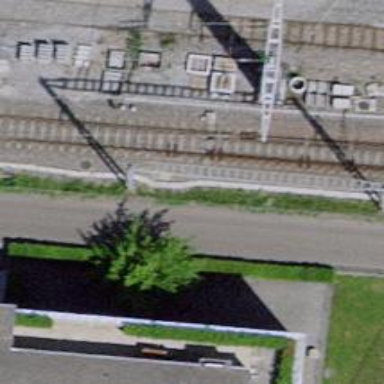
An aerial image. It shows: Overhead line connected to power tower.